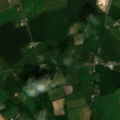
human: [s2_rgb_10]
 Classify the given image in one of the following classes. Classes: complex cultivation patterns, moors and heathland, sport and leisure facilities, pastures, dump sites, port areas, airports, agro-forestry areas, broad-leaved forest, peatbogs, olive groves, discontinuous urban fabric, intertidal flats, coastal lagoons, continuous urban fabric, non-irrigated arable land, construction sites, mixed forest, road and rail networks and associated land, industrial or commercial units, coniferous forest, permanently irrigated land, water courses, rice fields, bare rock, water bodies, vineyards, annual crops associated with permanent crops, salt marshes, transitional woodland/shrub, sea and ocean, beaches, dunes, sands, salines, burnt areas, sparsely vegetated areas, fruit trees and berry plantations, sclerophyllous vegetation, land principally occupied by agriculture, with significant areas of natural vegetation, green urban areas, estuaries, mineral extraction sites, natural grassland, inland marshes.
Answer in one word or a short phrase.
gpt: non-irrigated arable land, pastures, coniferous forest